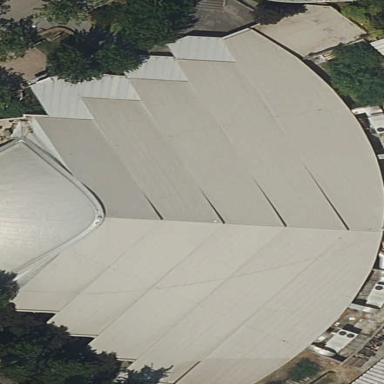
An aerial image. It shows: Stadium building that serves as theatre.